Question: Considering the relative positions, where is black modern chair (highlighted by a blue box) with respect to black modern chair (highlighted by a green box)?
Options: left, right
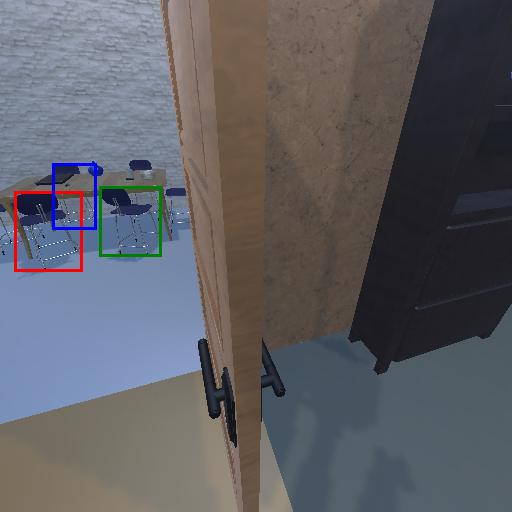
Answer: left